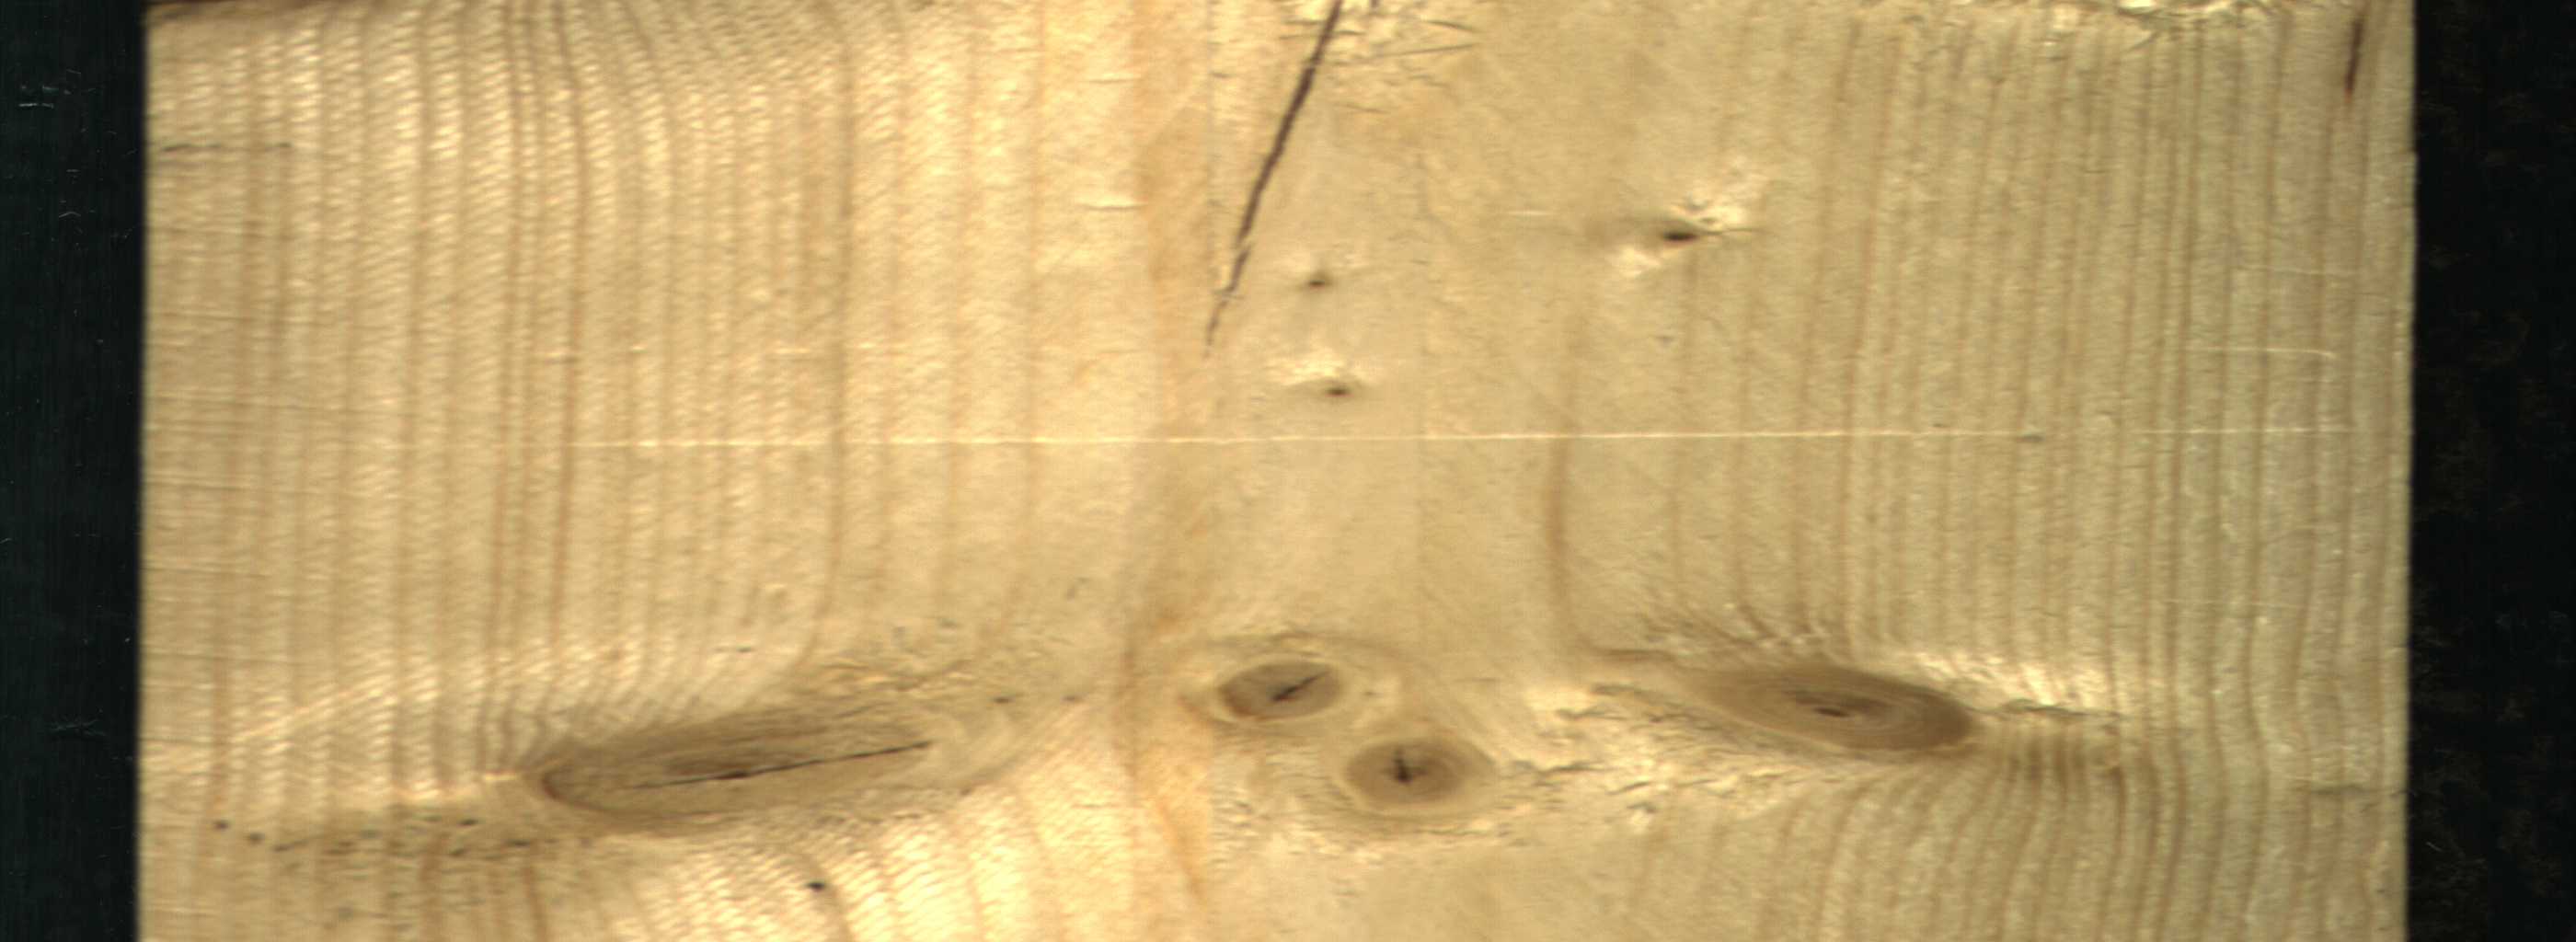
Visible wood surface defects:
resin
Crack
knot_with_crack
Live_Knot
Live_Knot
Live_Knot
Live_Knot
Live_Knot
Live_Knot